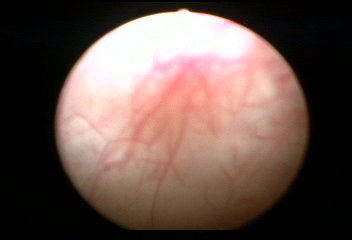
Modality: WLC
Class: Normal mucosa
Bladder cancer association: No